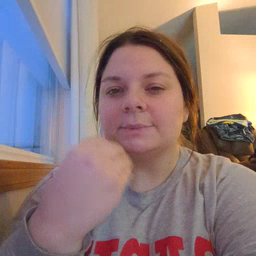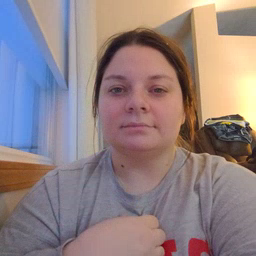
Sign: sleep